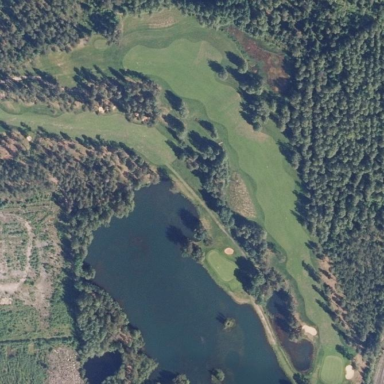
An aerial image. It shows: Golf course surrounded by greenery.